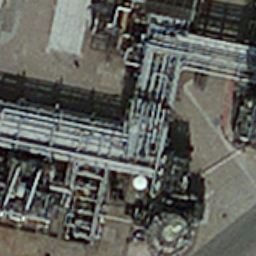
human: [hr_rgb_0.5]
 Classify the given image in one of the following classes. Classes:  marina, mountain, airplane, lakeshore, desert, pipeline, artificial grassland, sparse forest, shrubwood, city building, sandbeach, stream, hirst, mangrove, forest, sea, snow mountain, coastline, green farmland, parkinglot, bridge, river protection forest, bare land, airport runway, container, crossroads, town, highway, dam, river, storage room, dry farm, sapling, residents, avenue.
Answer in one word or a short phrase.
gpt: pipeline